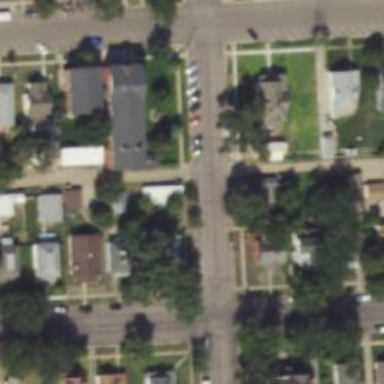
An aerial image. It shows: Alley classified as service road.